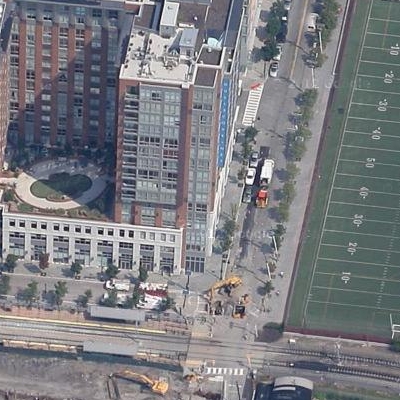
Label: cIndustry